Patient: sex M, age 48
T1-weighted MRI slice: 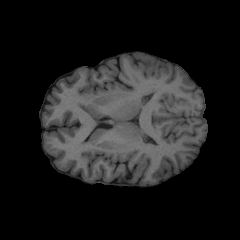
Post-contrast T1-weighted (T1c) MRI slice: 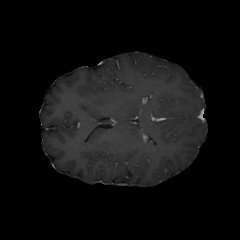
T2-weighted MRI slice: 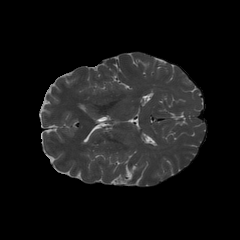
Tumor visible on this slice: no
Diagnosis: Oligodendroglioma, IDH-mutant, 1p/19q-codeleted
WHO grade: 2